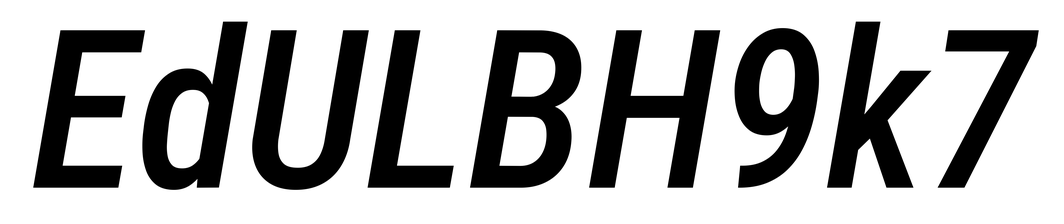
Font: Roboto-Italic_Condensed_Medium_Italic